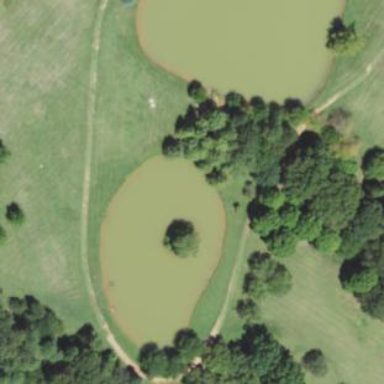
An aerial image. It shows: Pond with natural water.